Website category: book
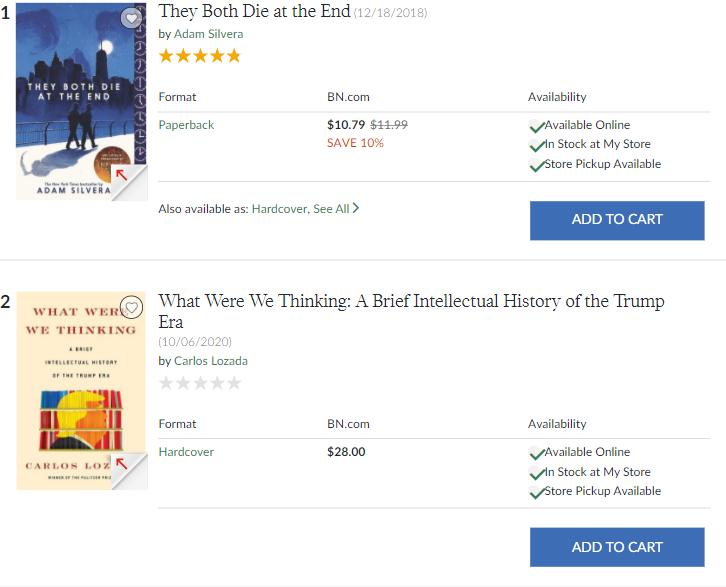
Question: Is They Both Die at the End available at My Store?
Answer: yes

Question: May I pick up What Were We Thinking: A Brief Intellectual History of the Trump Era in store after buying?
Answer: yes

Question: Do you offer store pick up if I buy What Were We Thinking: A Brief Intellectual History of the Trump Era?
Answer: yes

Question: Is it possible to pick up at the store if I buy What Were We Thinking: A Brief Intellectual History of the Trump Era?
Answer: yes

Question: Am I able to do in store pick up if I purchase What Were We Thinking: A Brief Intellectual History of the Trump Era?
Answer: yes

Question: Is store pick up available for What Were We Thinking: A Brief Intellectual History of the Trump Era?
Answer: yes

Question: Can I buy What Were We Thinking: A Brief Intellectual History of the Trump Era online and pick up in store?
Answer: yes